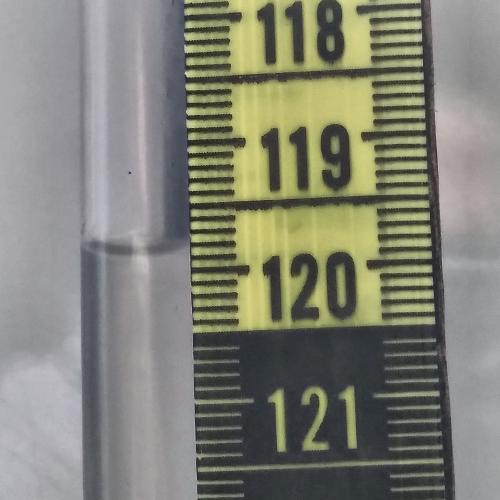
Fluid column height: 119.8 cm